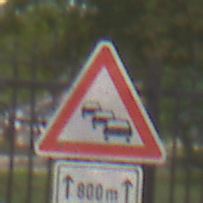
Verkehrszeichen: Stau
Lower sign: LaengeEinerStrecke1
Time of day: MorningAfternoon
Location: Outdoor (Urban)
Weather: Overcast
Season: NotSpecified
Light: Natural